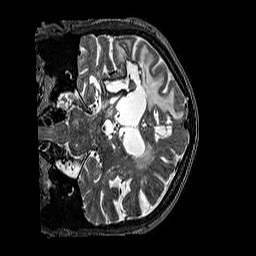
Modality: T2w
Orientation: coronal
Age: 58
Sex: male
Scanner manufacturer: siemens
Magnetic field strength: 3 T
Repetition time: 3.2 s
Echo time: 0.567 s